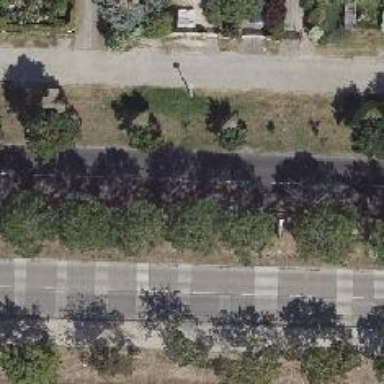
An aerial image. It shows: Avenue of deciduous broadleaved trees.